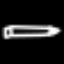
Label: pencil